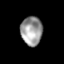
Tissue: skin
Cell type: Epithelial cells
Senescence score: 0.2839
Nuclear area (px): 606
Mean DAPI intensity: 155.373